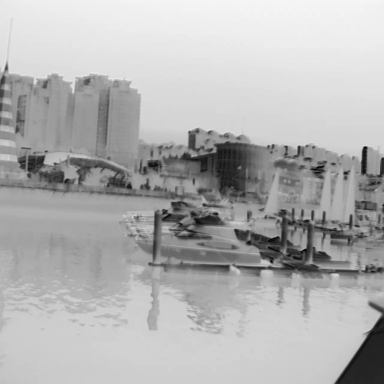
There are eight objects shown in the infrared image, including four sailboats, and four canoes.